Question: I m new to Struts2. I want to use Validation Framework for a simple 'register' form. Here is my JSP page form elements;
'''
<s:form action="register">
<s:textfield name="name" label="Name" />
<s:textfield name="age" label="Age" />
<s:textfield name="email" label="email"/>
<s:submit value="Register" />
</s:form>
validation error ? = <s:actionerror /><br/>
---Action Message--- <s:actionmessage/>
'''
Here is struts2.xml file;
'''
<!DOCTYPE struts PUBLIC
"-//Apache Software Foundation//DTD Struts Configuration 2.0//EN"
"http://struts.apache.org/dtds/struts-2.0.dtd">
<struts>
<package name="default" extends="struts-default">
<action name="register"
class="com.action.RegisterAction">
<result name="success">home.jsp</result>
<result name="input">index.jsp</result>
</action>
</package>
</struts>
'''
class has
- - -
For these fields validations the following validation xml file is used, for now only one field is checked. Name of the validation file is 'RegisterAction-validation.xml'
'''
<!DOCTYPE struts PUBLIC
"-//Apache Software Foundation//DTD Struts Configuration 2.0//EN"
"http://struts.apache.org/dtds/struts-2.0.dtd">
<!-- Author: Aash -->
<validators>
<field name="name">
<field-validator type="requiredstring">
<param name="trim">true</param>
<message>name is required.. :) </message>
</field-validator>
</field>
</validators>
'''
Here is the project structure
Please any one let me know how can I come up with this. Thanks in advance.
: According to the struts.xml, if there is an error,(the validation says something is wrong), the page should be redirected to ,but when nothing is given for the field 'name', still it goes to home.jsp .
I added to validation.xml
'!DOCTYPE validators PUBLIC "-//OpenSymphony Group//XWork Validator 1.0.2//EN" "http://www.opensymphony.com/xwork/xwork-validator-1.0.2.dtd">'
But it is displayed on the top of Form, I don't know why not printed as 'actionError'. How I get it Printed where I want it to view(example : bottom of the form)?
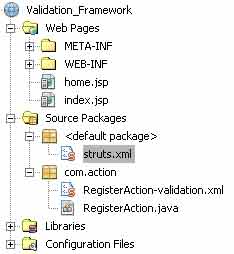
Answer: Since it is a field Error, as you have put elements in the JSP page, the message comes close to the field 'name' . If you wanna get printed it,where u want it to be, '<s:fielderror fieldName="name" />'